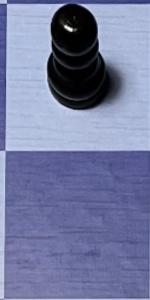
Label: Empty